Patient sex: M
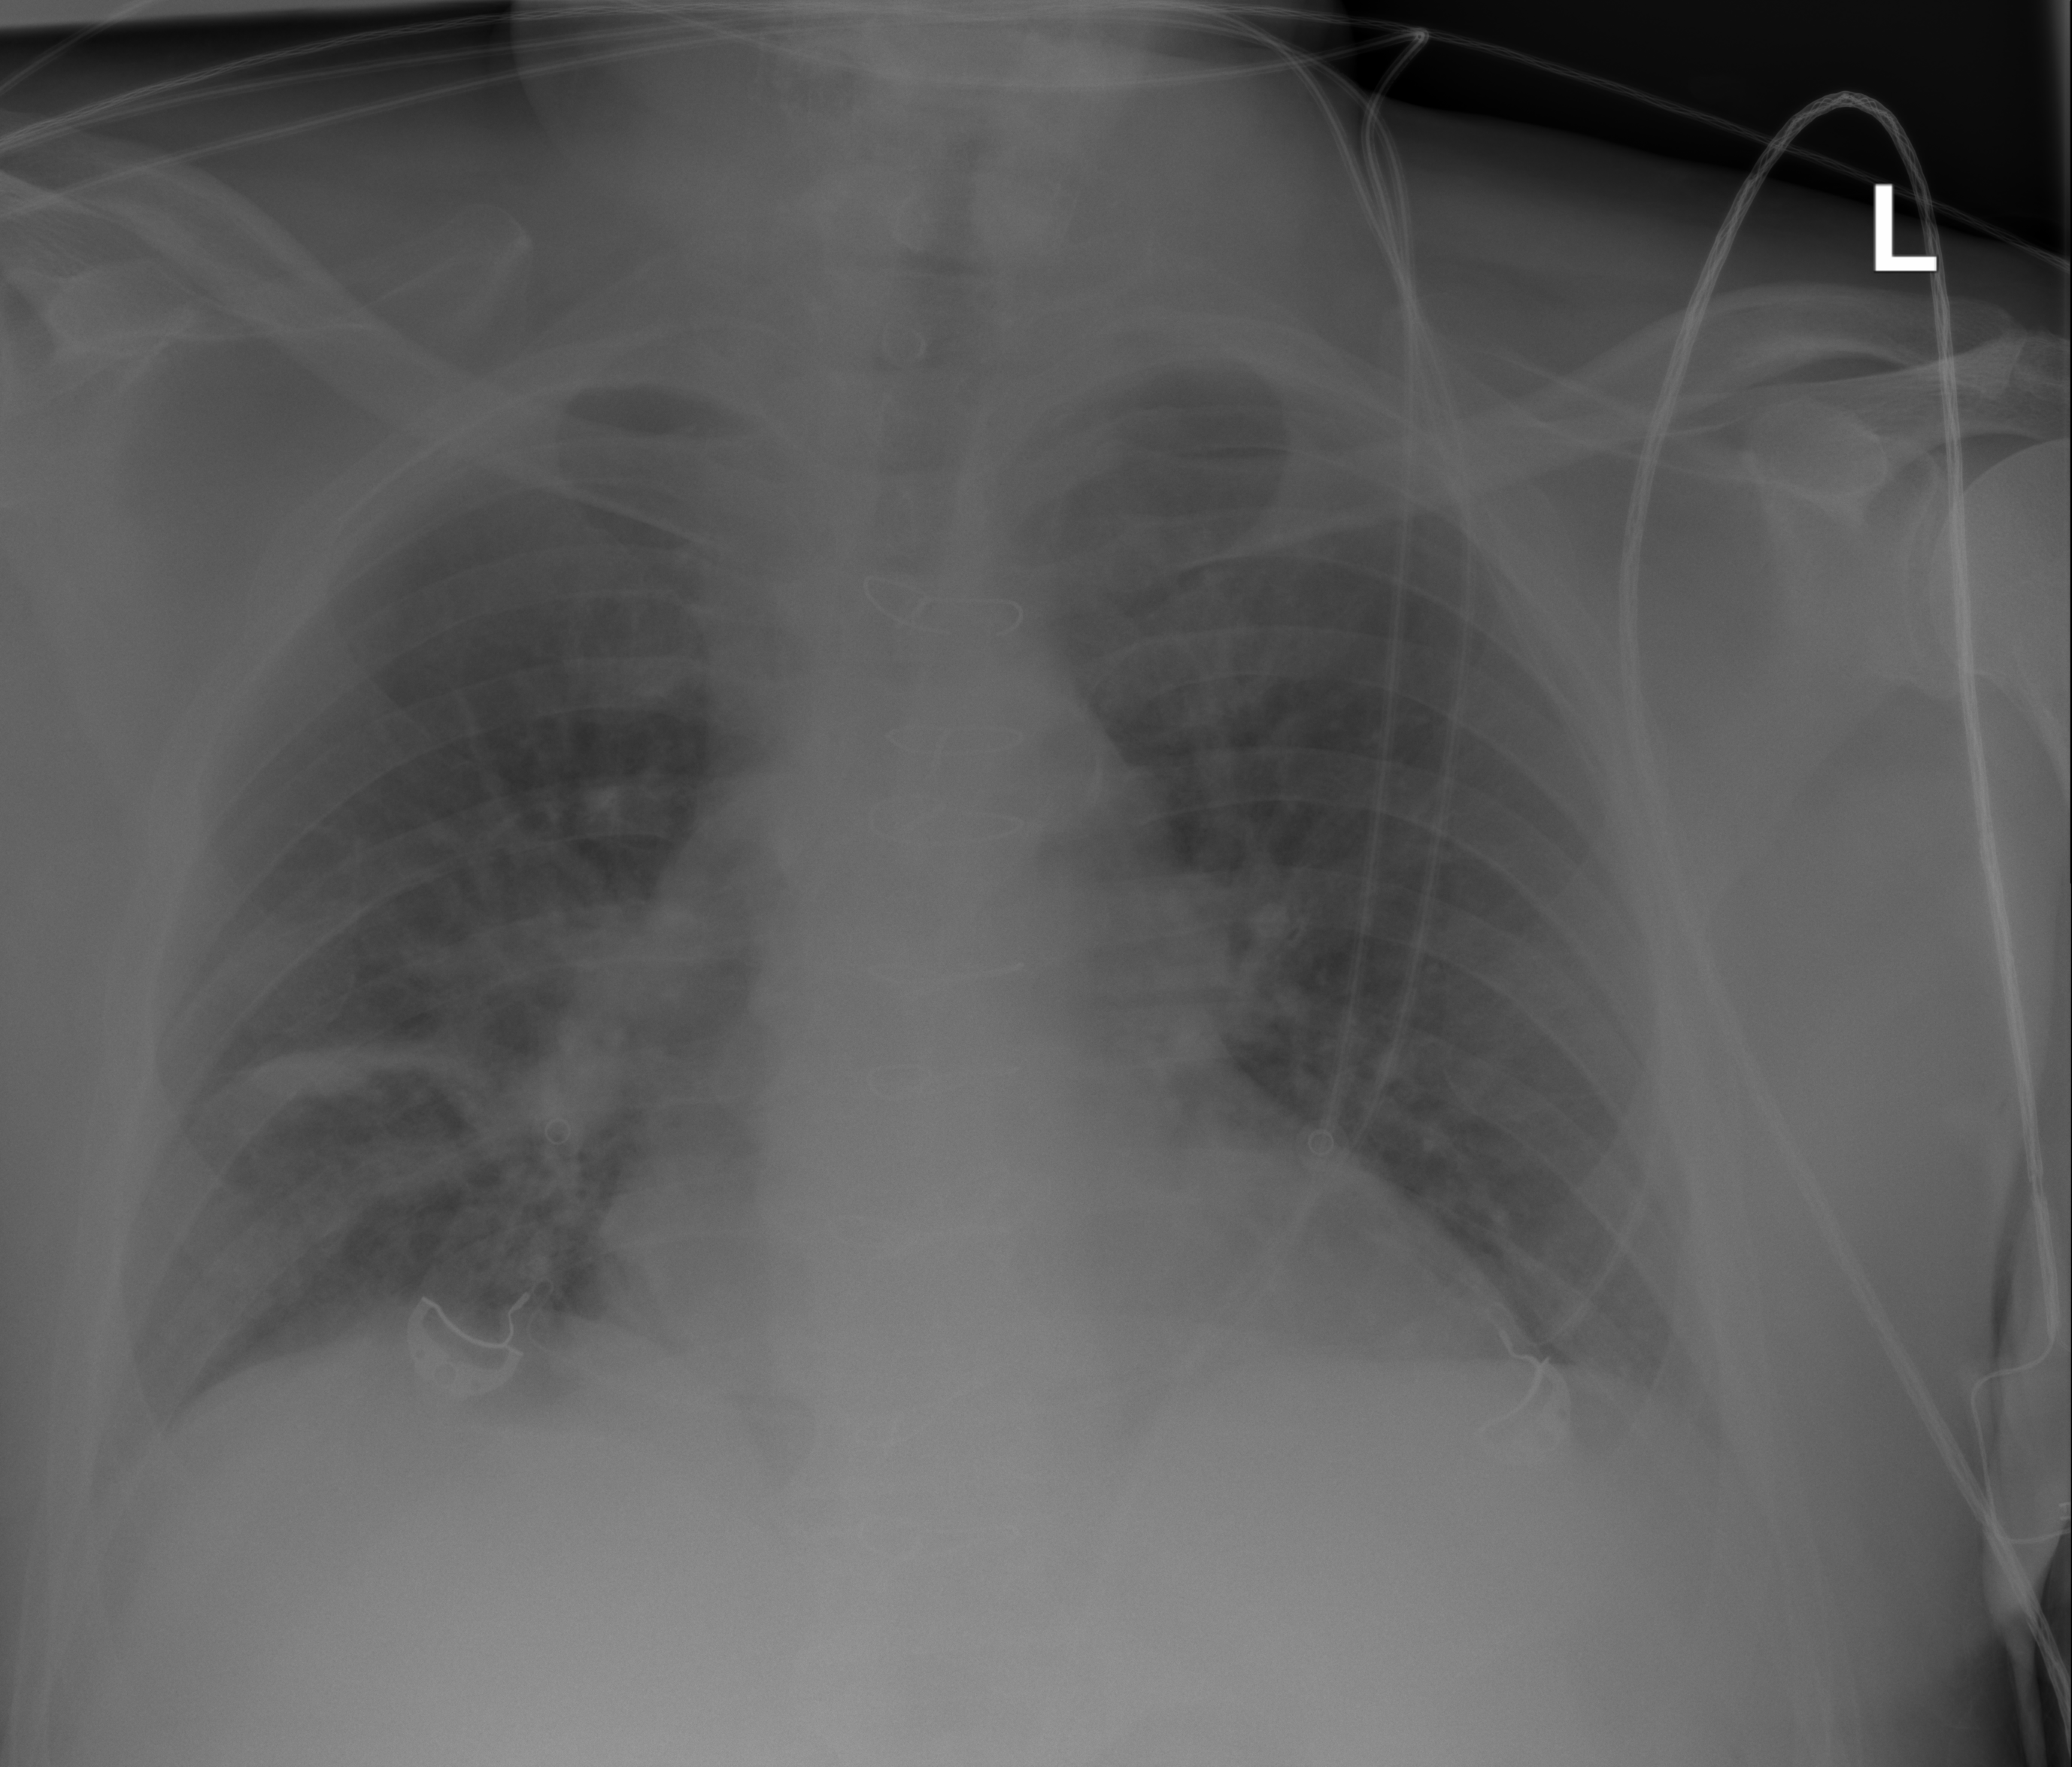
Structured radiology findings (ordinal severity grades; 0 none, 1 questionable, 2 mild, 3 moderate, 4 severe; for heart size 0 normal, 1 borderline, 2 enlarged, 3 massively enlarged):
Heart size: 0
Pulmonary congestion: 0
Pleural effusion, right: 1
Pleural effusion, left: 1
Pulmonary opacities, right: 0
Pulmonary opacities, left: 0
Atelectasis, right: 2
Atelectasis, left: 2